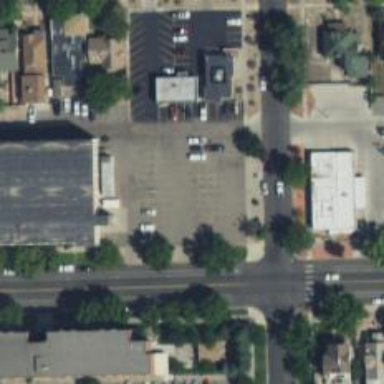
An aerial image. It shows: Parking space is available.